Question: I can't find memory leak in this sorting method, ARC enabled. I tried to prepare an easier example with array of NSDate objects, but that one behaved normally. Where is the issue with this code? Thanks.
'''
- (void)sortDataSourceByDateNewestFirst:(BOOL)newestFirst
{
NSArray *sortedResponseEntities;
NSArray *sortedResponseObjects;
if (newestFirst) {
// sort responseEntities
sortedResponseEntities = [self.responseEntitiesObjects sortedArrayUsingComparator:^NSComparisonResult(ResponsesEntityObject *responseEntity1, ResponsesEntityObject *responseEntity2) {
return [responseEntity2.date compare:responseEntity1.date];
}];
// sort responseObjects
sortedResponseObjects = [self.responsesObjects sortedArrayUsingComparator:^NSComparisonResult(ResponsesObject *response1, ResponsesObject *response2) {
return [response2.dateUp compare:response1.dateUp];
}];
} else {
// sort responseEntities
sortedResponseEntities = [self.responseEntitiesObjects sortedArrayUsingComparator:^NSComparisonResult(ResponsesEntityObject *responseEntity1, ResponsesEntityObject *responseEntity2) {
return [responseEntity1.date compare:responseEntity2.date];
}];
// sort responseObjects
sortedResponseObjects = [self.responsesObjects sortedArrayUsingComparator:^NSComparisonResult(ResponsesObject *response1, ResponsesObject *response2) {
return [response1.dateUp compare:response2.dateUp];
}];
}
self.responseEntitiesObjects = [sortedResponseEntities mutableCopy];
self.responsesObjects = [sortedResponseObjects mutableCopy];
}
'''
, here is the output from Instruments:

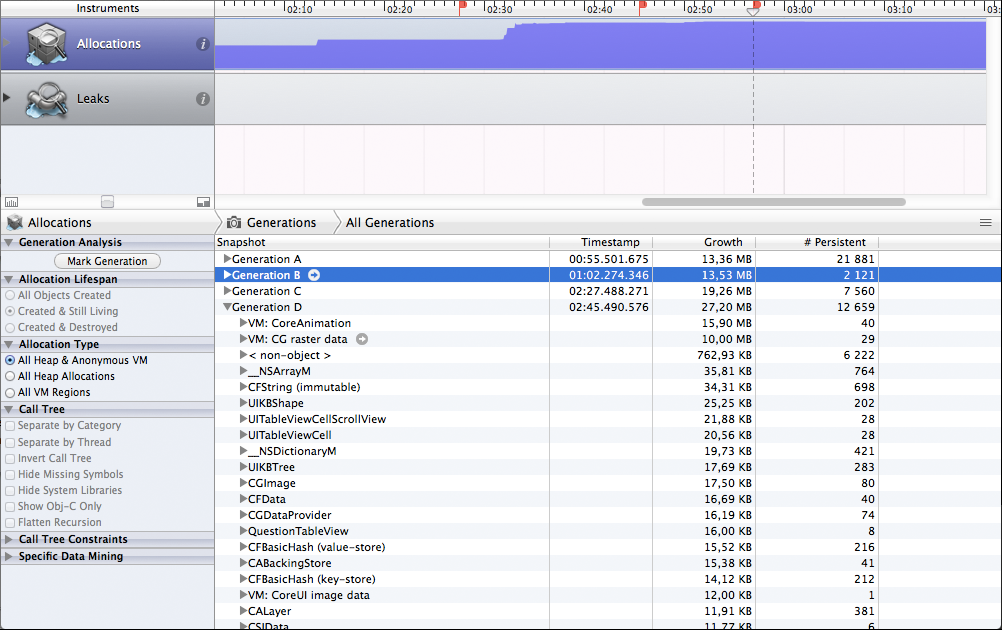
Answer: Why are you copying the arrays instead of simply assign it to your properties? Anyway in the code you posted there is no visible leak so the cases are:
Memory is simply not yet freed because the device still don't need it, the memory is marked as reusable and will be freed at the next iteration of the event loop. If this is the case simply wrapping your code in an autoreleasepool may work:
'''
- (void)sortDataSourceByDateNewestFirst:(BOOL)newestFirst
{
@autoreleasepool {
NSArray *sortedResponseEntities;
NSArray *sortedResponseObjects;
if (newestFirst) {
// sort responseEntities
sortedResponseEntities = [self.responseEntitiesObjects sortedArrayUsingComparator:^NSComparisonResult(ResponsesEntityObject *responseEntity1, ResponsesEntityObject *responseEntity2) {
return [responseEntity2.date compare:responseEntity1.date];
}];
// sort responseObjects
sortedResponseObjects = [self.responsesObjects sortedArrayUsingComparator:^NSComparisonResult(ResponsesObject *response1, ResponsesObject *response2) {
return [response2.dateUp compare:response1.dateUp];
}];
} else {
// sort responseEntities
sortedResponseEntities = [self.responseEntitiesObjects sortedArrayUsingComparator:^NSComparisonResult(ResponsesEntityObject *responseEntity1, ResponsesEntityObject *responseEntity2) {
return [responseEntity1.date compare:responseEntity2.date];
}];
// sort responseObjects
sortedResponseObjects = [self.responsesObjects sortedArrayUsingComparator:^NSComparisonResult(ResponsesObject *response1, ResponsesObject *response2) {
return [response1.dateUp compare:response2.dateUp];
}];
}
self.responseEntitiesObjects = [sortedResponseEntities mutableCopy];
self.responsesObjects = [sortedResponseObjects mutableCopy];
}
}
'''
You are keeping strong references to the objects held by the arrays. In this case even after the arrays are released (automatically by ARC when overriding the properties) the objects held which still have a retain count >= 1 cannot be released and thus the memory is not freed. If you don't hold anymore a reference to the object(s) referencing them then you are leaking and the objects are now zombies (and you will see them by running the Leaks Instrument).
If the object being held are custom objects maybe the leak is in the way you are adopting the NSCopying Protocol, in this case you should post the object implementation (at least the relevant methods)
EDIT: Just noticed that your properties are NSMutableArray, you can change it to:
'''
- (void)sortDataSourceByDateNewestFirst:(BOOL)newestFirst
{
//@autoreleasepool {
if (newestFirst) {
// sort responseEntities
[self.responseEntitiesObjects sortUsingComparator:^NSComparisonResult(ResponsesEntityObject *responseEntity1, ResponsesEntityObject *responseEntity2) {
return [responseEntity2.date compare:responseEntity1.date];
}];
// sort responseObjects
[self.responsesObjects sortUsingComparator:^NSComparisonResult(ResponsesObject *response1, ResponsesObject *response2) {
return [response2.dateUp compare:response1.dateUp];
}];
} else {
// sort responseEntities
[self.responseEntitiesObjects sortUsingComparator:^NSComparisonResult(ResponsesEntityObject *responseEntity1, ResponsesEntityObject *responseEntity2) {
return [responseEntity1.date compare:responseEntity2.date];
}];
// sort responseObjects
[self.responsesObjects sortUsingComparator:^NSComparisonResult(ResponsesObject *response1, ResponsesObject *response2) {
return [response1.dateUp compare:response2.dateUp];
}];
}
//}
}
'''
In this way you do not need to copy the array but you just reorder the existing ones. Anyway this will not solve your problem since, as I said, there is no visible leak here.
You should really run Instruments to find out if and where is the leak.